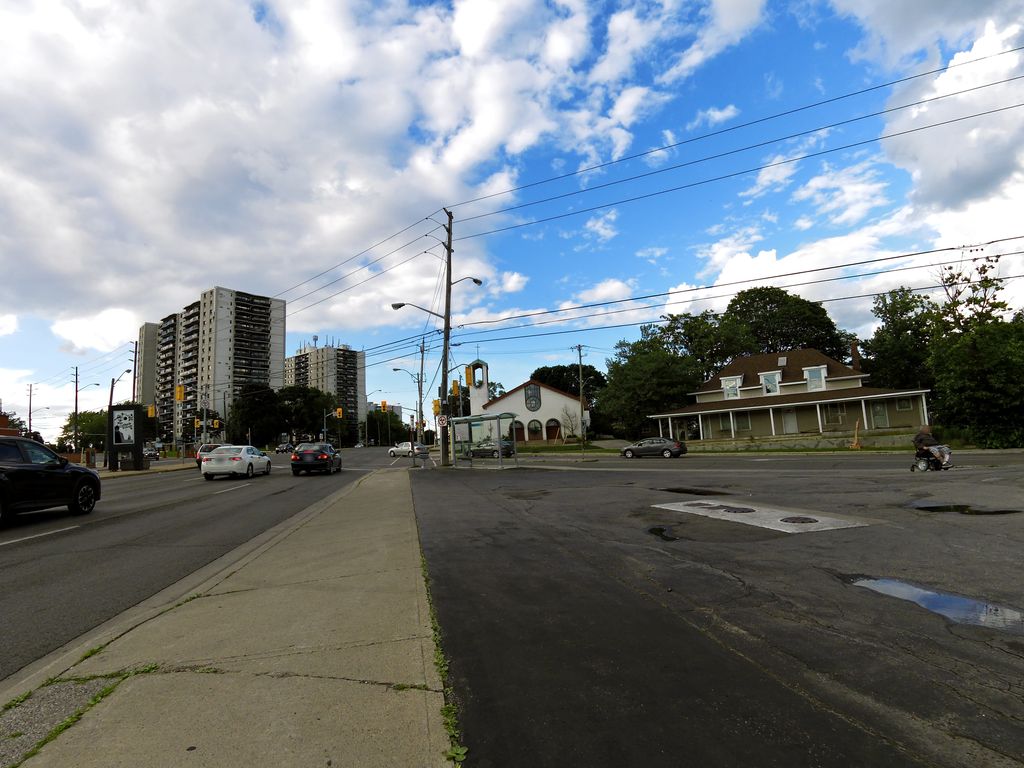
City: toronto